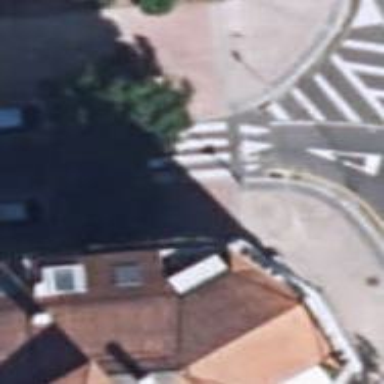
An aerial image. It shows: Uncontrolled zebra crossing on the road.